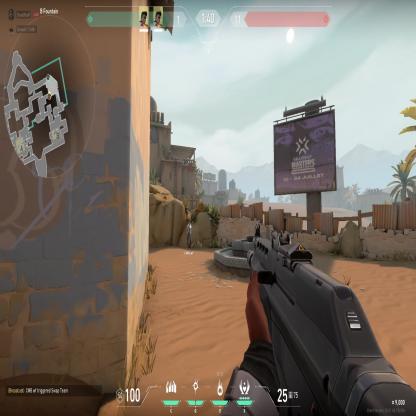
Label: teammate